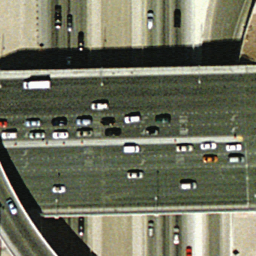
Label: overpass